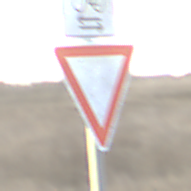
Verkehrszeichen: VorfahrtGewaehren
Zusatzzeichen oben: RichtungsangabeDurchPfeile9
Umgebung: Outdoor, RoadRail
Tageszeit: SunriseSunset
Wetter: PartlyCloudy
Licht: Natural
Jahreszeit: NotSpecified
Kontrast: LowContrast